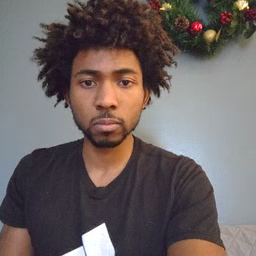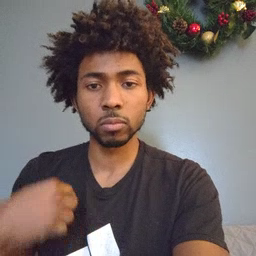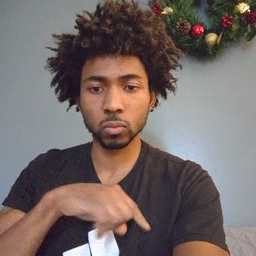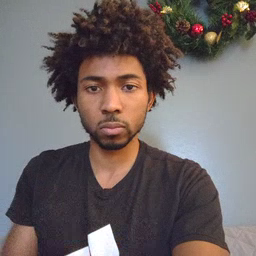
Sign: weus